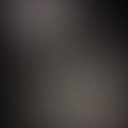
Screen state: off